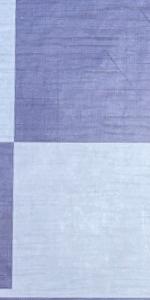
Label: Empty